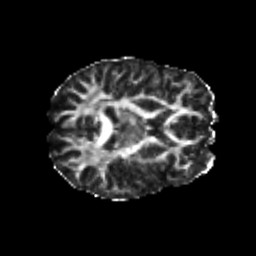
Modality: FA
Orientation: axial
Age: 20
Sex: female
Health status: healthy
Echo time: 0.074 s